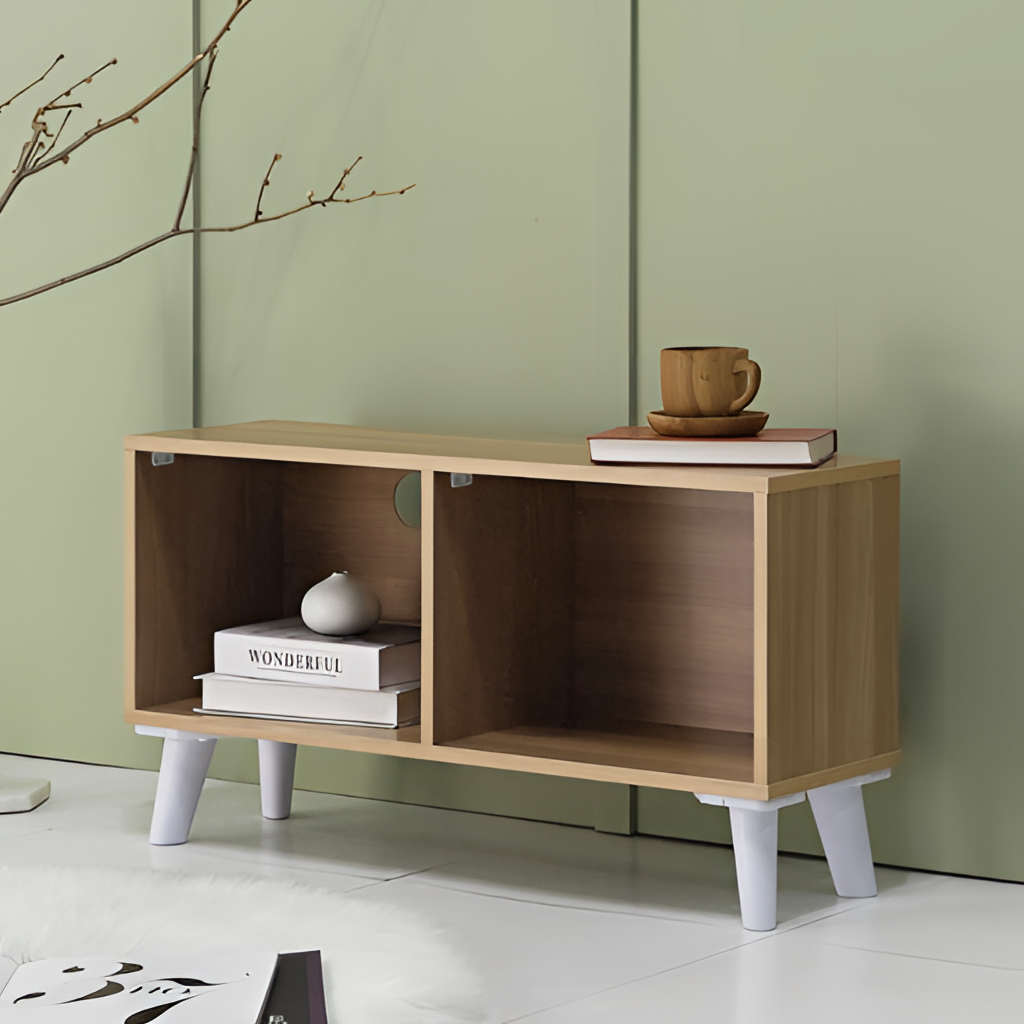
oak wood cabinet, living room, minimalist, tile flooring, with large square pattern, paint wallpaper, with solid pattern